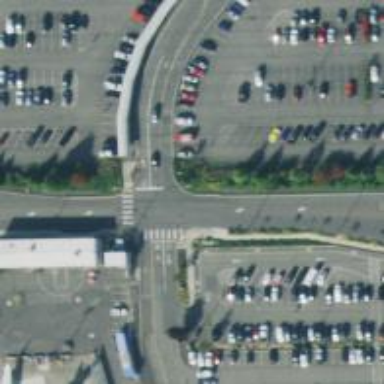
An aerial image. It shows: Pedestrian crossing with zebra markings on the footway.